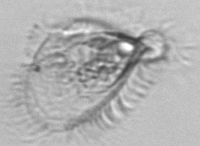
Label: Pleuronema